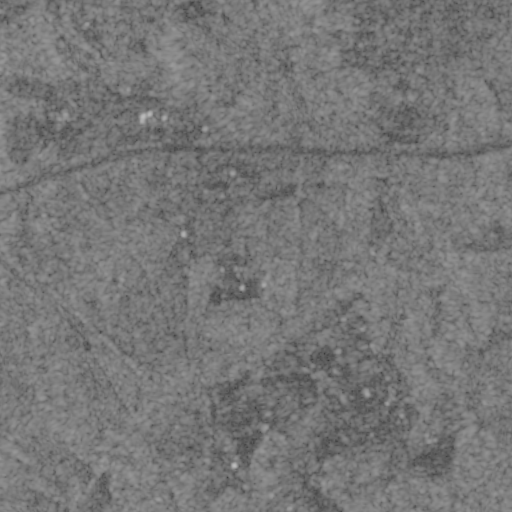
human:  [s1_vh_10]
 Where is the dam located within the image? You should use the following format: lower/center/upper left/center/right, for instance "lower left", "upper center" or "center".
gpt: The dam is located in the lower center of the image.
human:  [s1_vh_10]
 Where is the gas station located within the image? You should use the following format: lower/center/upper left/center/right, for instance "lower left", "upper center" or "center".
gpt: The gas station is located in the upper center of the image.
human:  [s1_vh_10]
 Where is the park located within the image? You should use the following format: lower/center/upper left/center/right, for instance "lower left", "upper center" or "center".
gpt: The park is located in the upper of the image.
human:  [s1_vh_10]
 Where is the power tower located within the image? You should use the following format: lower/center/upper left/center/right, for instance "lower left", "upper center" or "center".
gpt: The power tower is located in the lower of the image.
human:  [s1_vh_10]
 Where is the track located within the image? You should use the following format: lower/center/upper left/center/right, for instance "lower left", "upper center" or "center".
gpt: The track is located in the upper left of the image.
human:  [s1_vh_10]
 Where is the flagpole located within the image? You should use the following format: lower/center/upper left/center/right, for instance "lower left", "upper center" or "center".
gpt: The flagpole is located in the upper left of the image.
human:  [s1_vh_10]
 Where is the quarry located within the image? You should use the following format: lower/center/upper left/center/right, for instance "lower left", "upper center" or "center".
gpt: There is no quarry in the image.

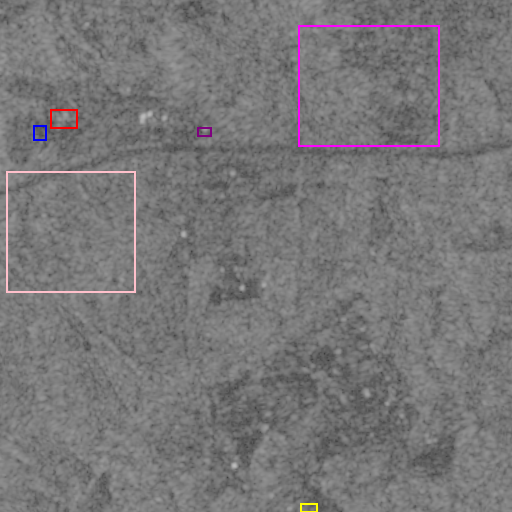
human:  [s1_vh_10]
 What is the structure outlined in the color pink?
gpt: The structure outlined in pink is a crop field.
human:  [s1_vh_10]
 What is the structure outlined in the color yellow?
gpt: The structure outlined in yellow is a dam.
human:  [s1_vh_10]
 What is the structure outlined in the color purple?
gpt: The structure outlined in purple is a gas station.
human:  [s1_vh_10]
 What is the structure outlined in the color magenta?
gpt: The structure outlined in magenta is a park.
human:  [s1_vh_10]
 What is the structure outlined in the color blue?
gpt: The structure outlined in blue is a parking lot.
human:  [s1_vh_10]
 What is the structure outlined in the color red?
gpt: The structure outlined in red is a building.
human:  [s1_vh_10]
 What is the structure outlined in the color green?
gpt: There is no green outline.